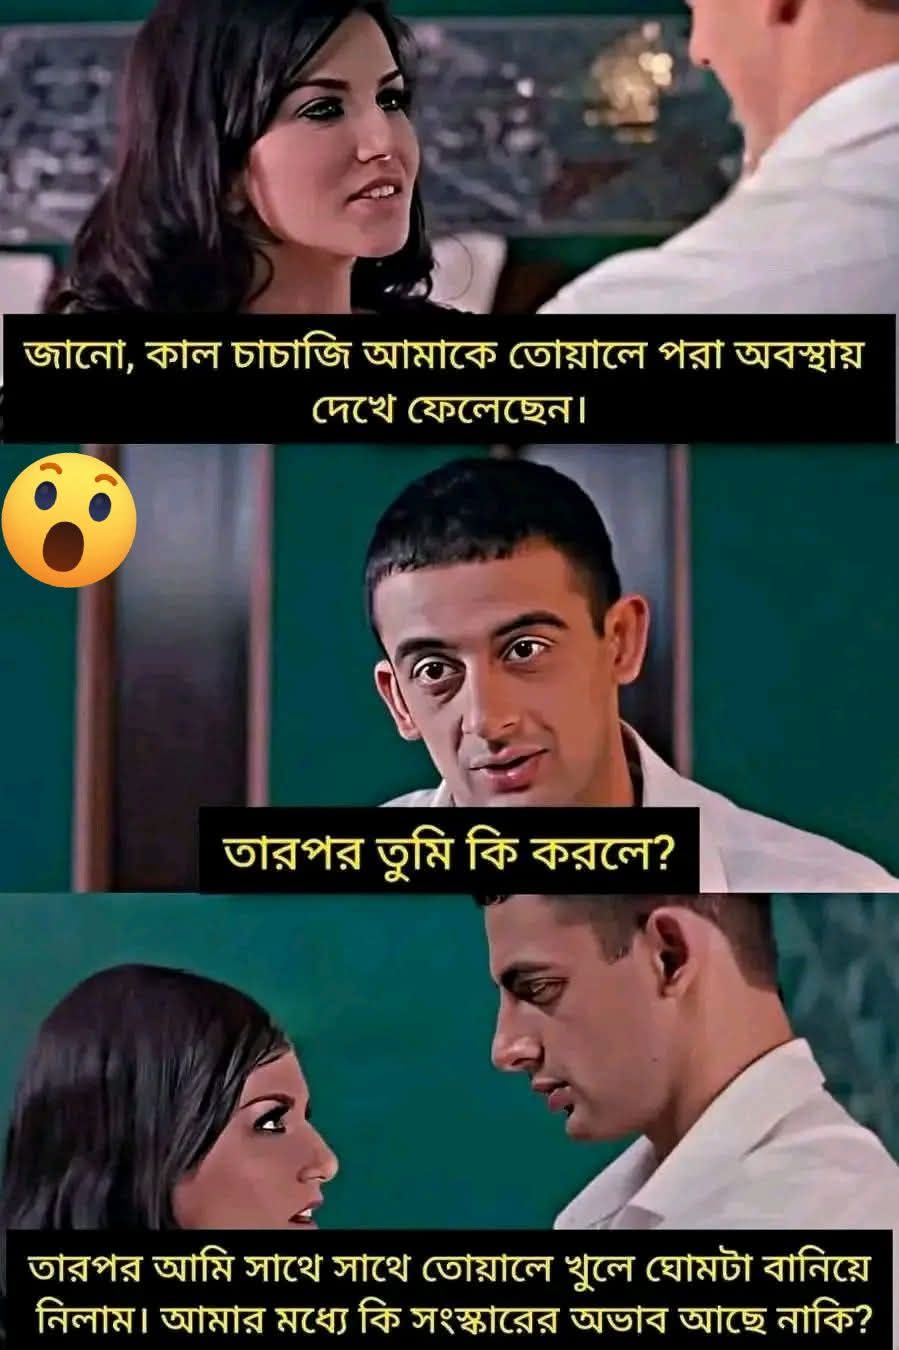
Text: জানো, কাল চাচাজি আমাকে তোয়ালে পরা অবস্থায় দেখে ফেলেছেন।
তারপর তুমি কি করলে?
তারপর আমি সাথে সাথে তোয়ালে খুলে ঘোমটা বানিয়ে নিলাম। আমার মধ্যে কি সংস্কারের অভাব আছে নাকি?
Label: Non Hate